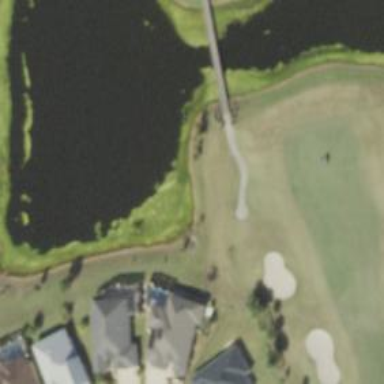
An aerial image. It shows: Golf cartpath that is also road path.